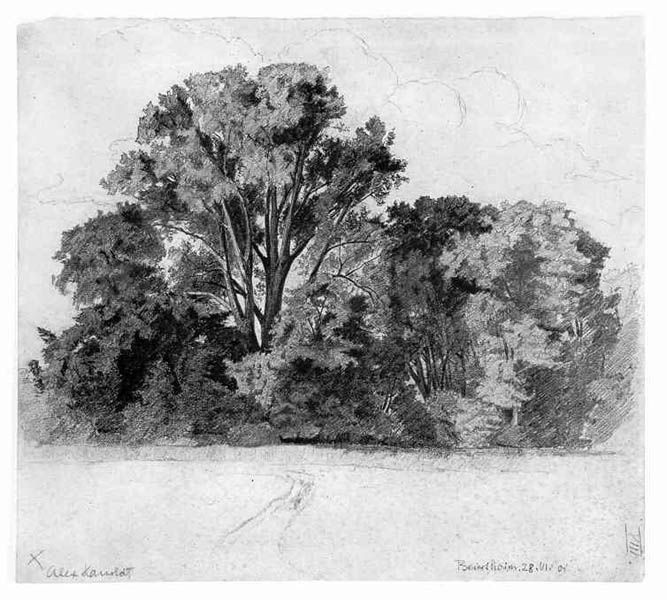
Titel: Baumgruppe bei Beiertheim
Künstler: Alexander Kanoldt
Standort: Karlsruhe
Institution: Staatliche Kunsthalle Karlsruhe
Schlagwörter: bäume, white, black, dark, gray, green, grey, painting, secret, gris, picture, print, fern, perspective, blanc, noir, wood, cloud, clouds, sky, tree, background, field, landscape, nature, summer, trees, stand, forest, grass, light, river, stream, bushes, path, plants, road, drawing, paper, black and white, gravure, shadow, etching, graphic, monochrome, outline, sketch, foret, paysage, peinture, pen, wind, letters, rural, baum, schwarz, weiss, leaves, trunk, ink, croquis, dessin, drawings, ground, signature, nuage, nuages, pencil, draw, bush, branches, tronc, brush, leaf, chemin, outdoors, fields, forrest, shading, charcoal, greyscale, shadows, vegetation, simple, space, leave, shrubs, feuilles, contrast, atmosphere, carving, branche, noir et blanc, branch, plain, aquarelle, trail, lithographie, feuille, route, tall, plantes, earth, woods, unfinished, date, feuillage, cadre, lonely, sticks, foliage, plant, oak, shades, trunks, grove, air, wild, soft, greenery, abre, graphite, muted, büsche, balanced, tres, faint, balck, title, handwriting, treetrunk, signed, 1928, woodland, contour, smudge, grow, stencil, value, copse, alex, clump, ilustration, autograph, maple, tusche, hedge, black white grey, patch, spruce, viii, whatever, inscribed, deciduous, flora, pincil, karoldt, abres, oak trees, wooded, alex karuldt, xiii, 11/04/28, trres, black and wite, signtature, feuillatre, kaulot, karulot, treekstoc, cchlk